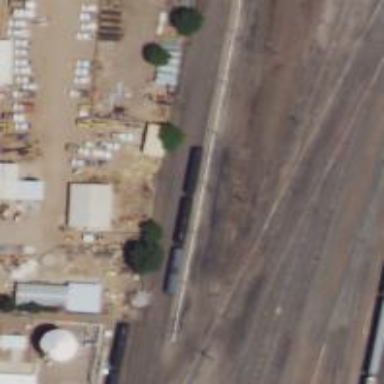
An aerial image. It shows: Railway yard.